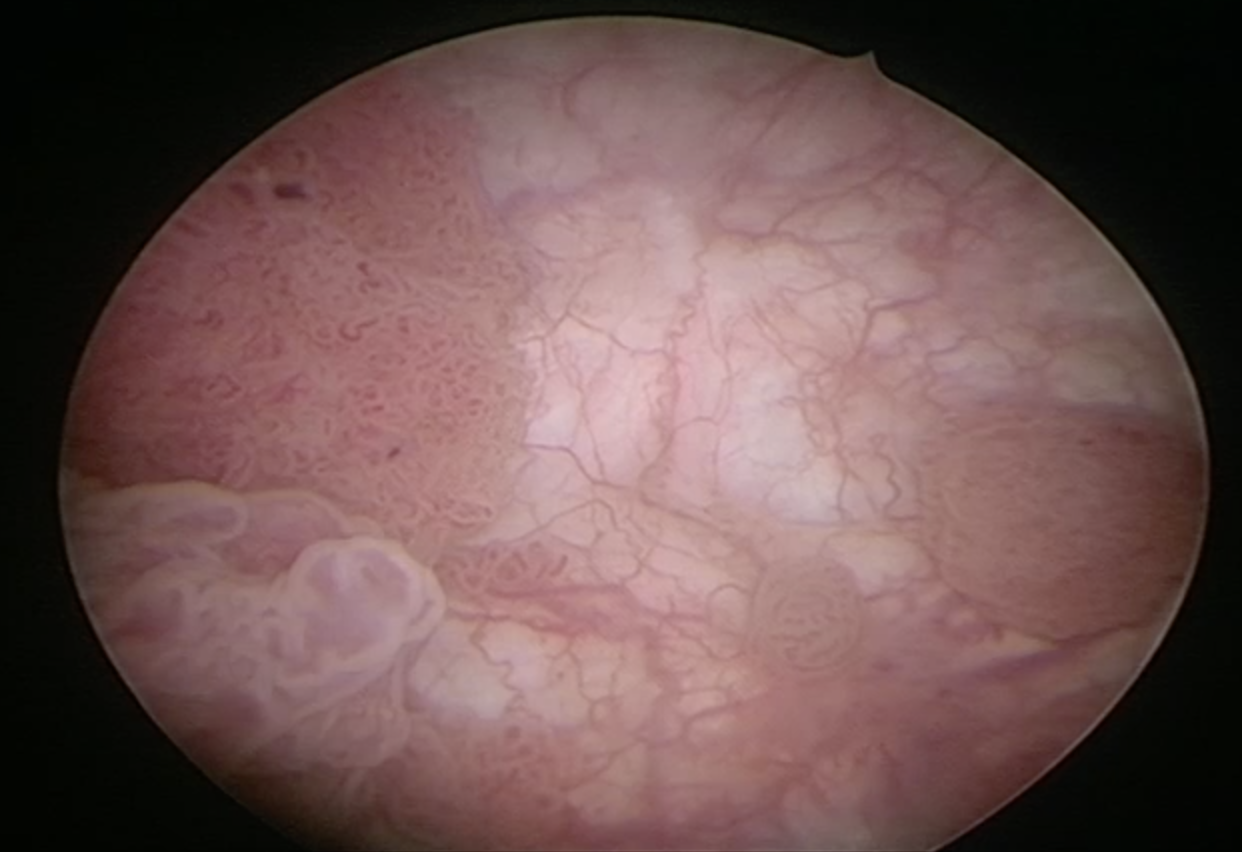
Modality: WLC
Class: Malignant
Subclass: HighGradePapillary
Lesion: L1
Stage: Ta
Morphology: Papillary
Bladder cancer association: Yes